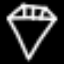
Label: diamond